Current action and preconditions to check: trajectory_clear

Your task: For each precondition in the list above, predict whether it will hold at this action.

Consider the current scene as observed from the mobile robot's camera, and analyze the predicted future states of all dynamic agents (e.g., people, animals, vehicles, or any moving entities) within the NEXT SECOND.

IMPORTANT: Only answer "very likely" if you are absolutely certain—based on strong, clear evidence—that a dynamic agent will violate the precondition in the predicted future state. Do NOT answer "very likely" for unlikely, ambiguous, or low-probability risks.

Ask yourself for each precondition: Is there a high probability, with clear and convincing evidence, that the predicted future states of any dynamic agent will interfere with the predicted future state of the currently executing action within the NEXT SECOND, causing that precondition to fail?

Assess the risk level based on these predictions. Use "likely" or "very likely" if motions create a clear risk of interference.

Use "neutral" or "improbable" if agents are nearby but their predicted paths are clearly diverging or non-conflicting.

Failure Risk Categories: "very improbable", "improbable", "neutral", "likely", "very likely"

Answer Format: Output ONLY the probability_of_failure value from these categories: "very improbable", "improbable", "neutral", "likely", "very likely"

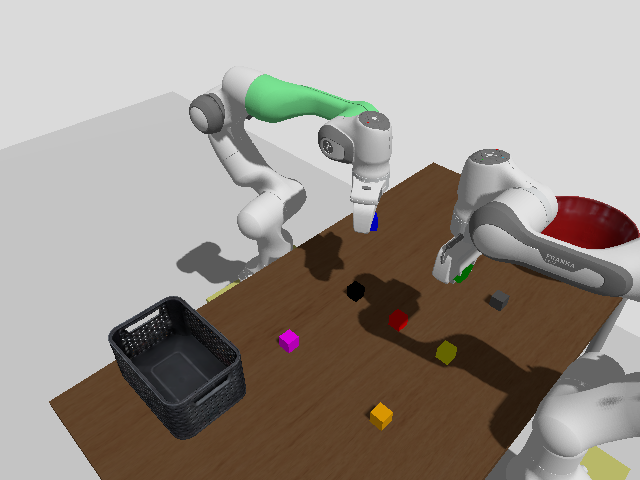

Answer: improbable